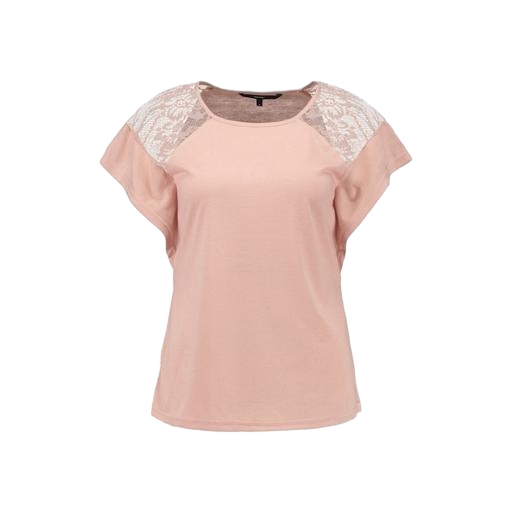
lace-yoke t-shirt, short-sleeve top only macy, pink lace-accented top, white background